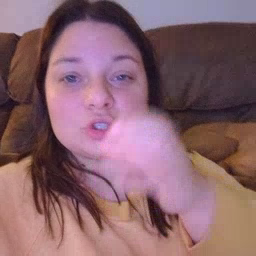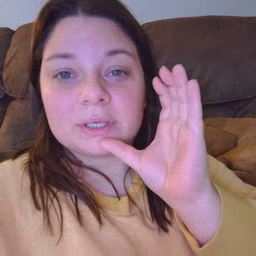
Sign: drink